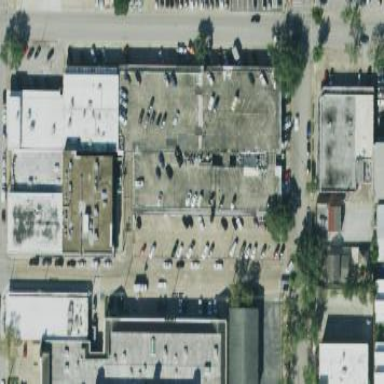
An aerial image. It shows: Retail building.